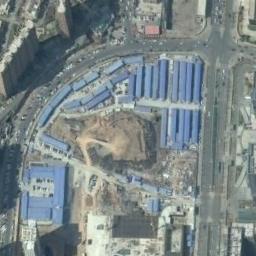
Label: industrial_area